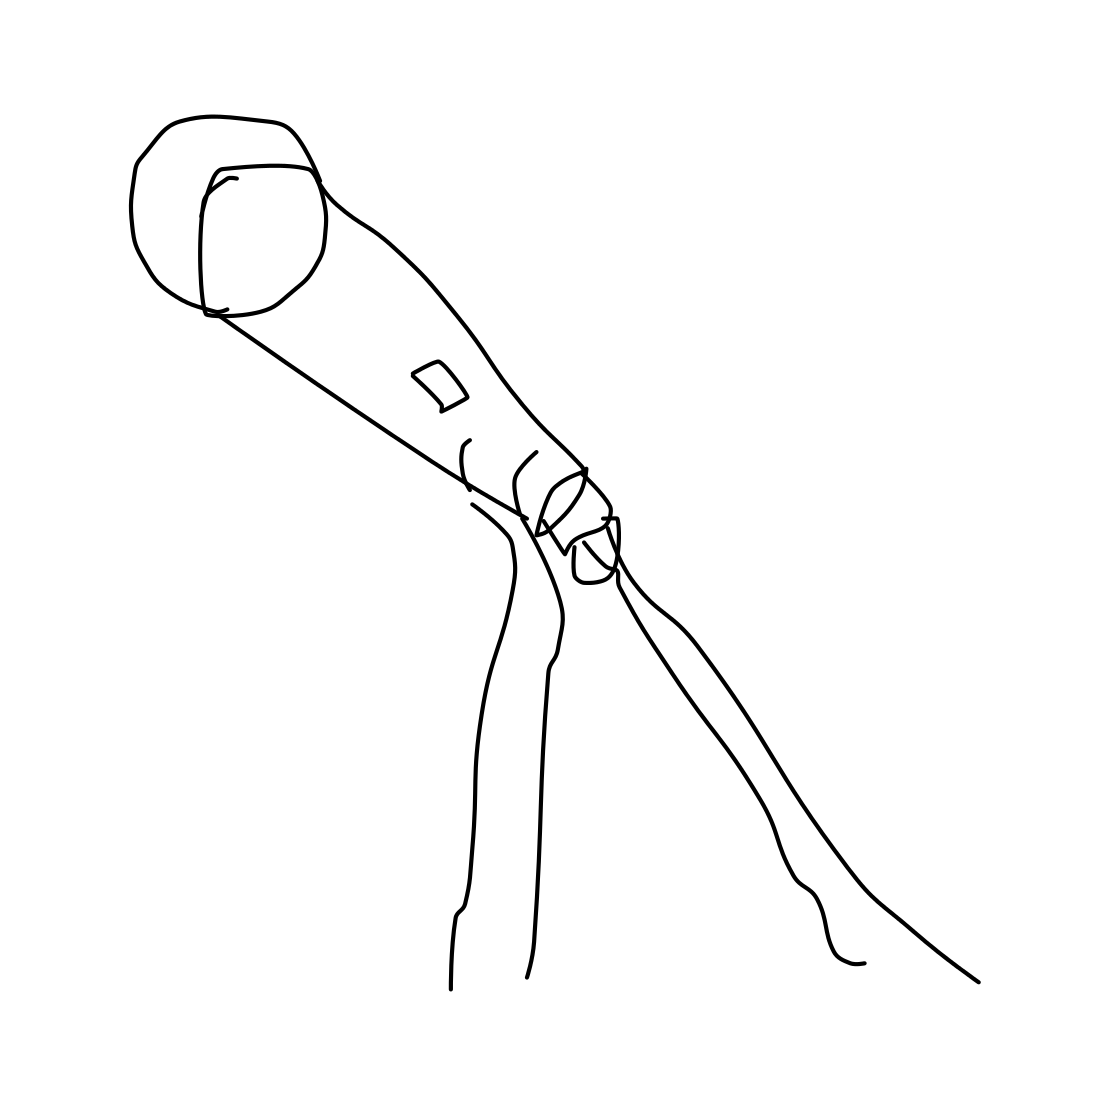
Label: microphone